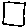
Label: square